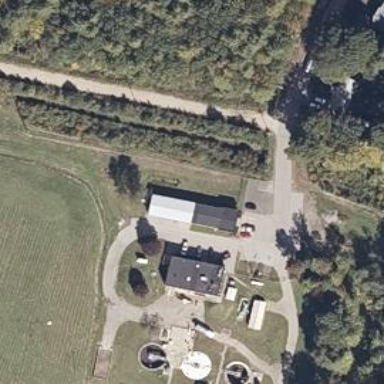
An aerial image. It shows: Service building.